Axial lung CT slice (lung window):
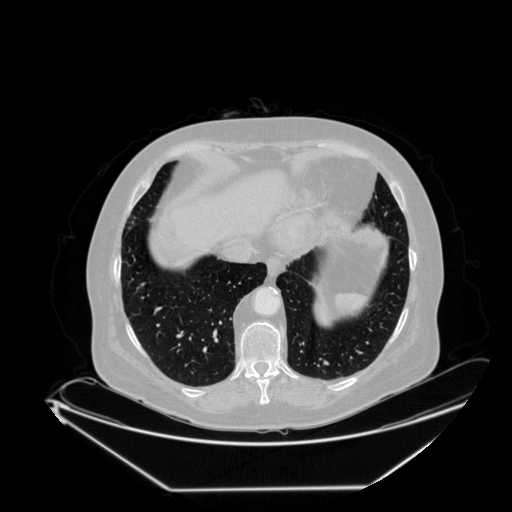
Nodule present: no